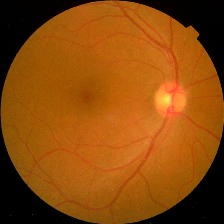
Diabetic retinopathy grade: No DR